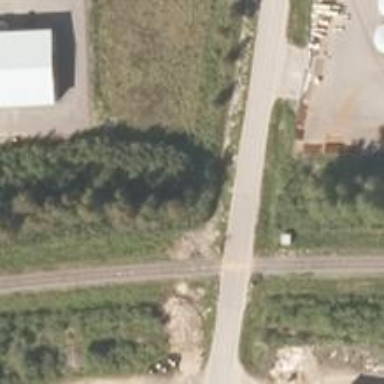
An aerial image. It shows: Level crossing along the railway.